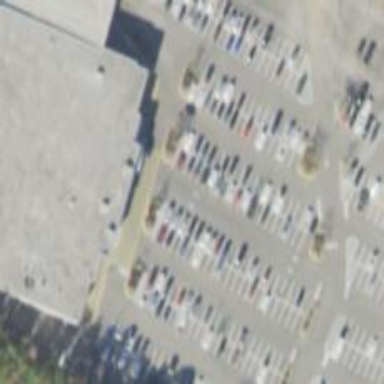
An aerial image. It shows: Parking space.